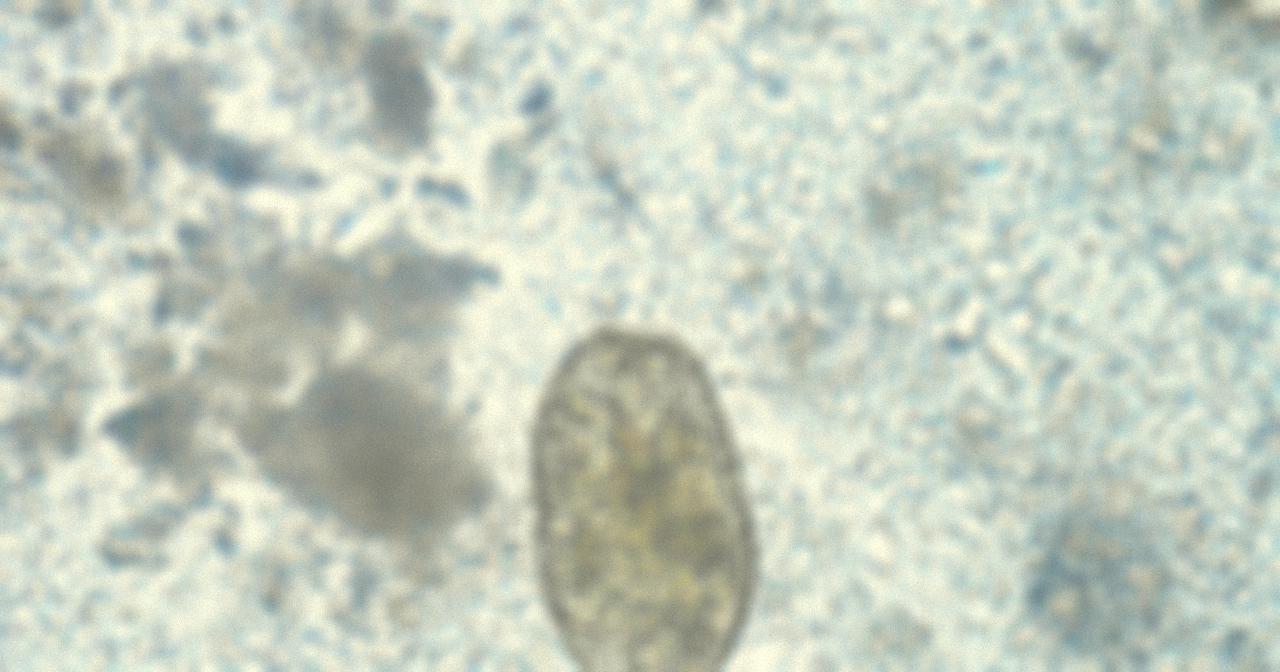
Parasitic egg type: Paragonimus spp